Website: apple
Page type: payment
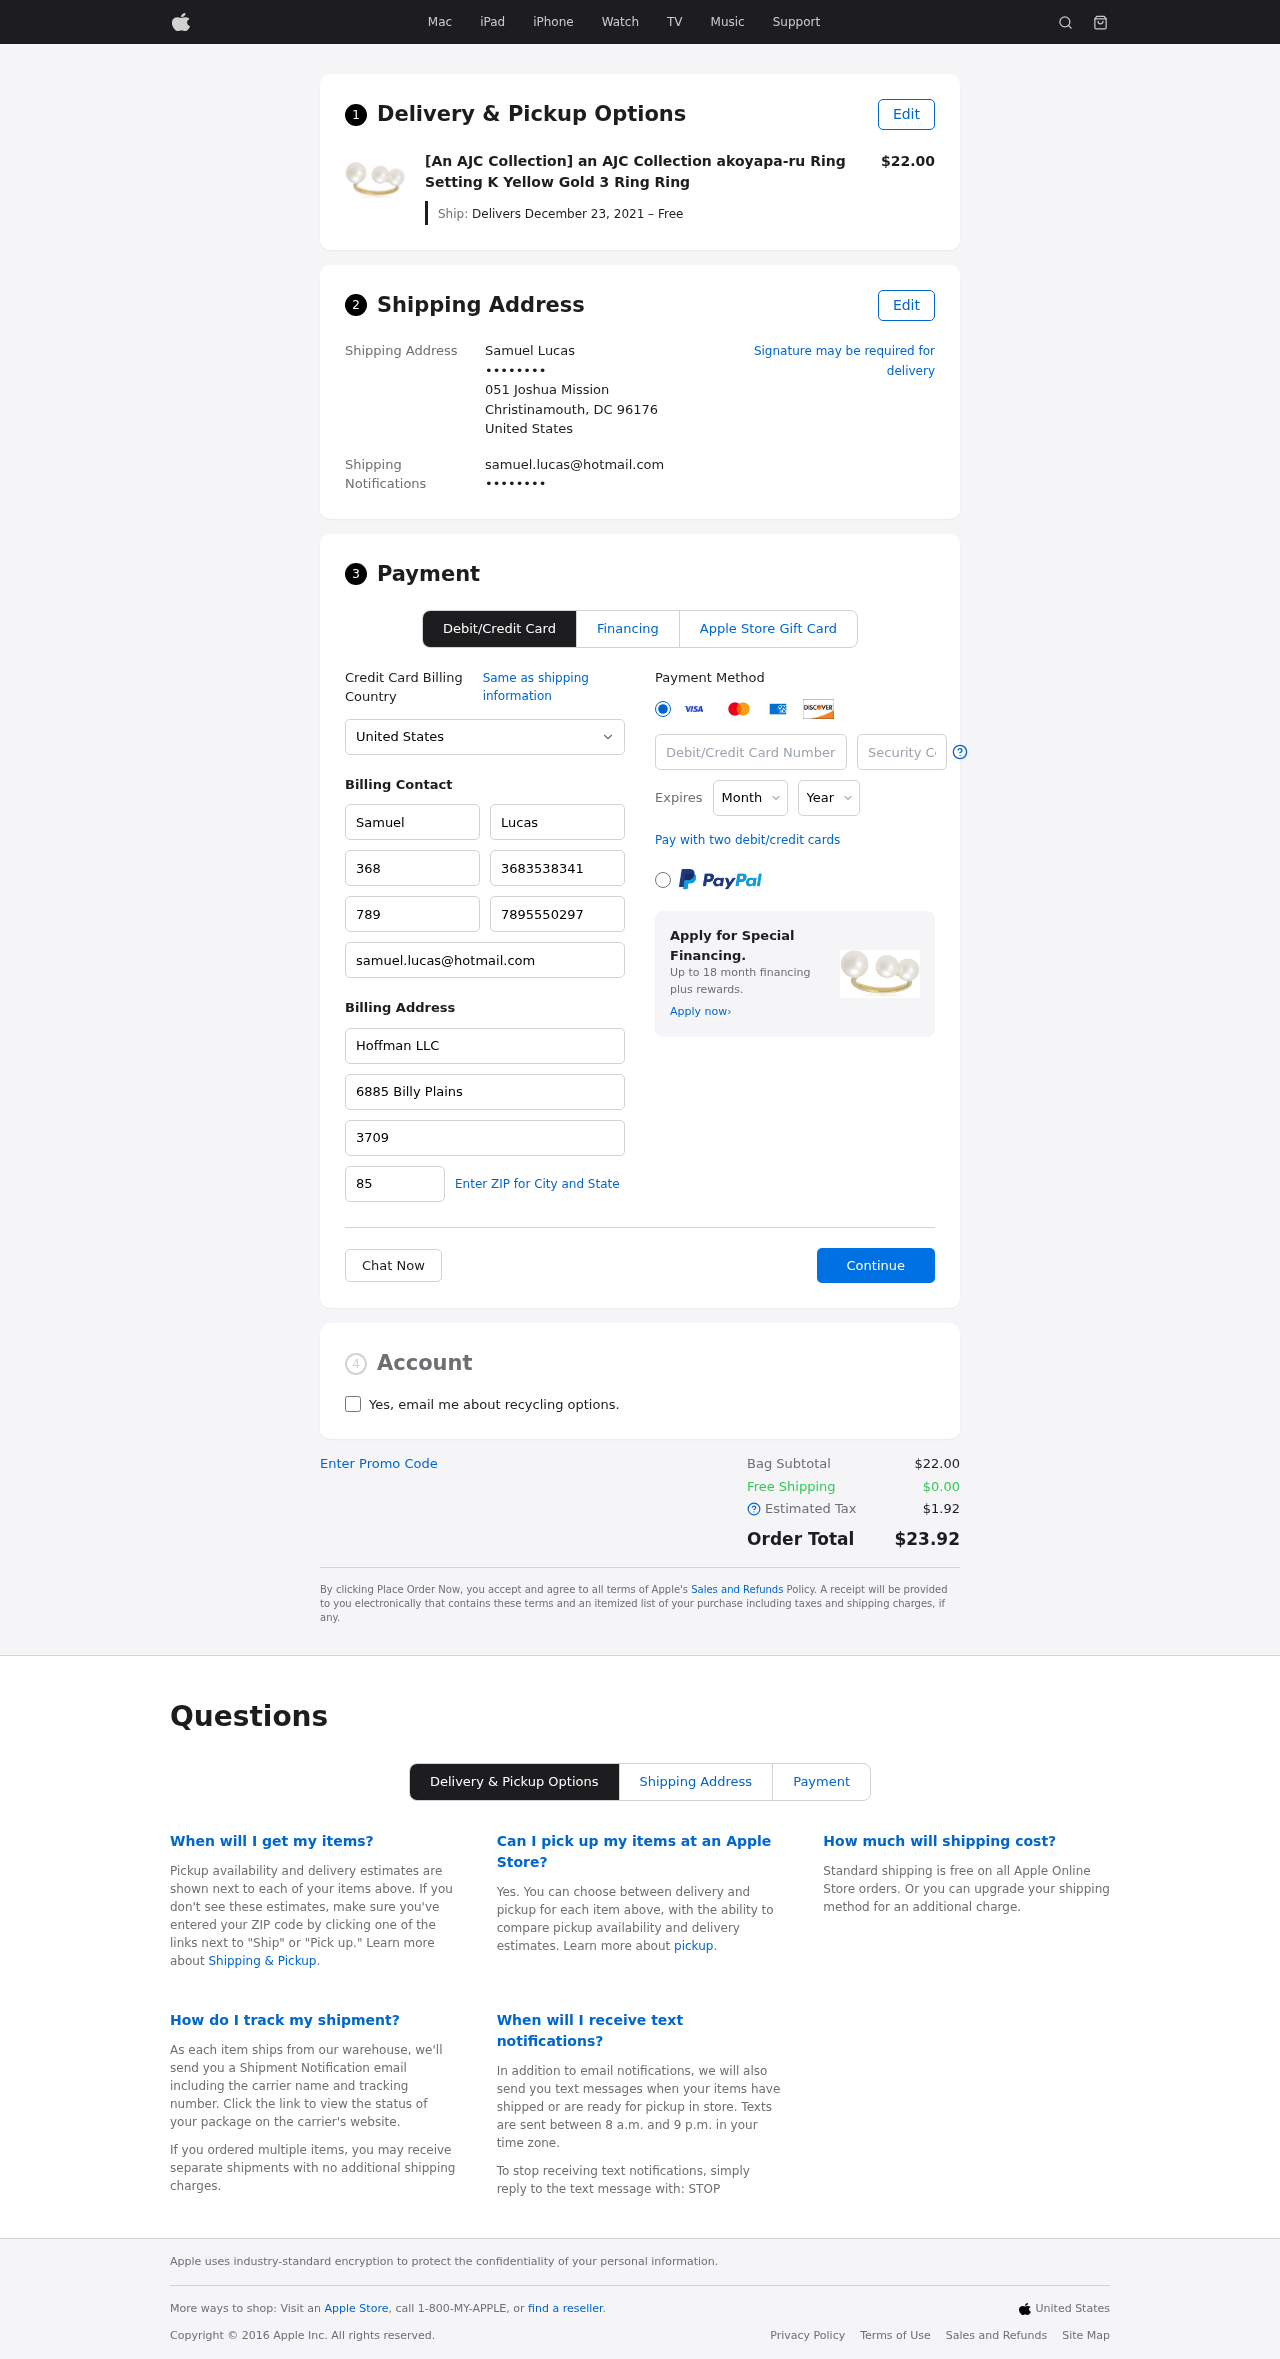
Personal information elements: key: PII_CARD_CVV
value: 997
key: PII_CARD_EXPIRY_MONTH
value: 12
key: PII_CARD_EXPIRY_YEAR
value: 28
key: PII_CARD_NUMBER
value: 2432 9757 6742 6098
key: PII_CITY_STATE_ZIP
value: Christinamouth, DC 96176
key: PII_COMPANY
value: Hoffman LLC
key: PII_COUNTRY
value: United States
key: PII_EMAIL
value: samuel.lucas@hotmail.com
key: PII_EMAIL2
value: samuel.lucas@hotmail.com
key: PII_FIRSTNAME
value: Samuel
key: PII_FULLNAME
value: Samuel Lucas
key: PII_LASTNAME
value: Lucas
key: PII_PHONE3
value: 3683538341
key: PII_PHONE_ALT
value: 7895550297
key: PII_PHONE_ALT_AREA
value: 789
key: PII_PHONE_AREA
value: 368
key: PII_POSTCODE2
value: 85523
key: PII_SECURITY_CODE
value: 3709
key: PII_STREET
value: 051 Joshua Mission
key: PII_STREET2
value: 6885 Billy Plains
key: PII_PHONE
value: ••••••••
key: PII_PHONE2
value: ••••••••
Product elements: key: PRODUCT1_NAME
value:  [An AJC Collection] an AJC Collection akoyapa-ru Ring Setting K Yellow Gold 3 Ring Ring
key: PRODUCT1_PRICE
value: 22
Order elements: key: ORDER_DELIVERY_DATE
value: Delivers December 23, 2021 – Free
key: ORDER_SUBTOTAL
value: $22.00
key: ORDER_SHIPPING_COST
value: $0.00
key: ORDER_TAX
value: $1.92
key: ORDER_TOTAL
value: $23.92